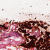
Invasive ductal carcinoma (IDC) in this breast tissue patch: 0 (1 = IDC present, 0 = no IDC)